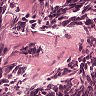
Metastatic tissue present: no